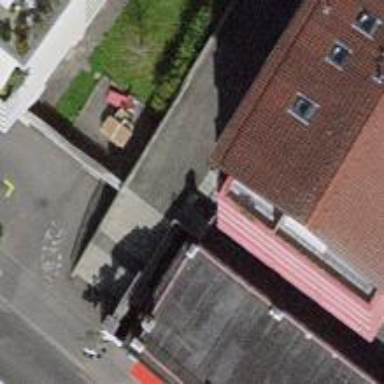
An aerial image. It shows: Steps with asphalt surface.